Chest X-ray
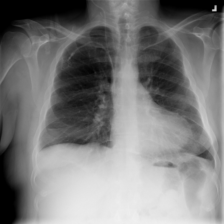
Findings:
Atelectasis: positive
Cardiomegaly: negative
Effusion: negative
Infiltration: negative
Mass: negative
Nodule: negative
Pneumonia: negative
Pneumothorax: negative
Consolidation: negative
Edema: negative
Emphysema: negative
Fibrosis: negative
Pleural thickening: negative
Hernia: negative